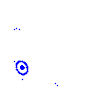
Particle: proton